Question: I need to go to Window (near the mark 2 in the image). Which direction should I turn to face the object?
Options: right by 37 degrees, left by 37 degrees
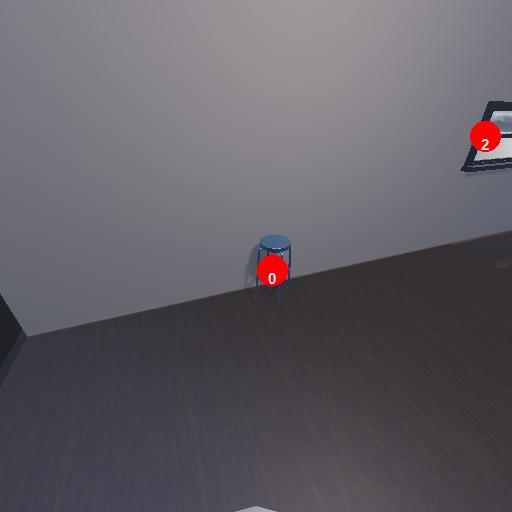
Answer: right by 37 degrees